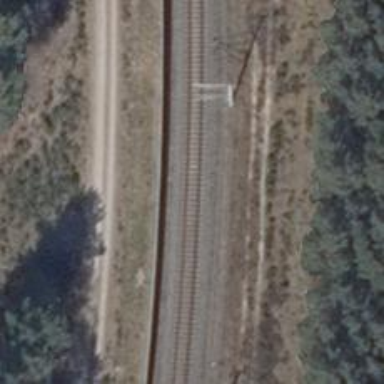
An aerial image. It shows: Railway track with contact lines for electrification.